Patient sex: F
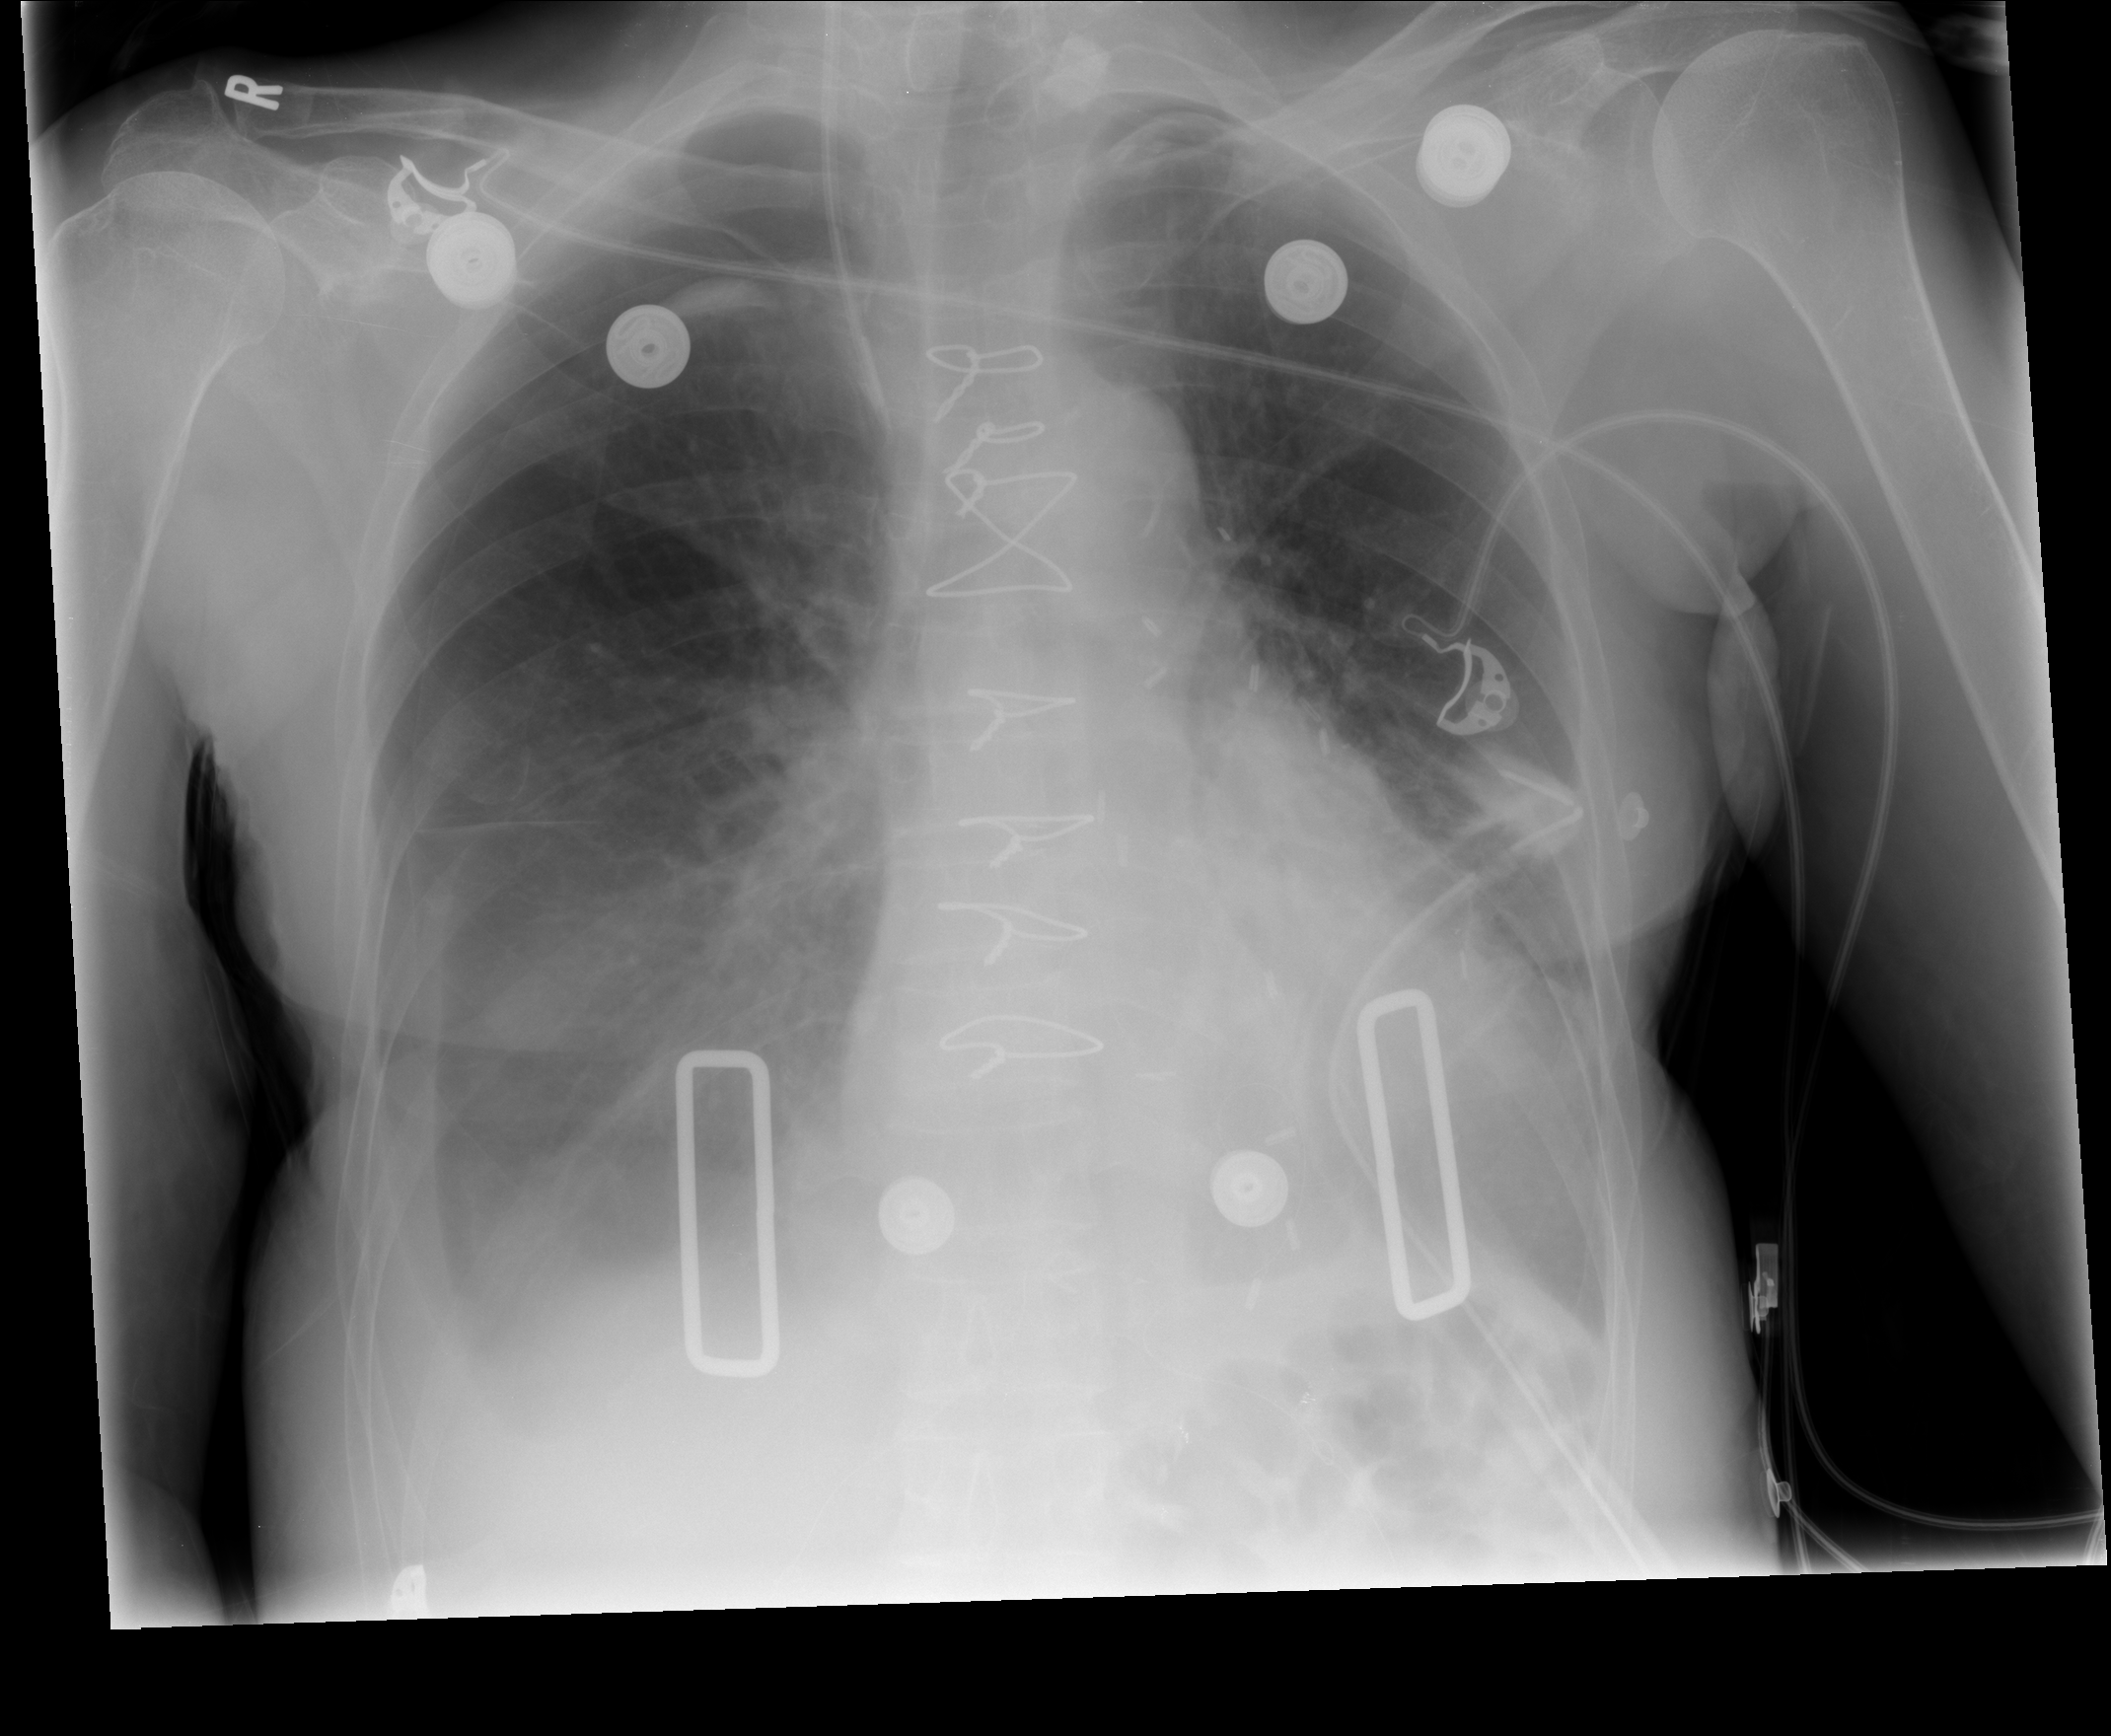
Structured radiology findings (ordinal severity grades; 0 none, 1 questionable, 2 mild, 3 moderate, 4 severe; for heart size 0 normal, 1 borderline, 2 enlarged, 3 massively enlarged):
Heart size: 1
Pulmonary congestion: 2
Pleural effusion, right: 3
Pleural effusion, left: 2
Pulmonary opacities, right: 0
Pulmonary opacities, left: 1
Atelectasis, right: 2
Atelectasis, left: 2